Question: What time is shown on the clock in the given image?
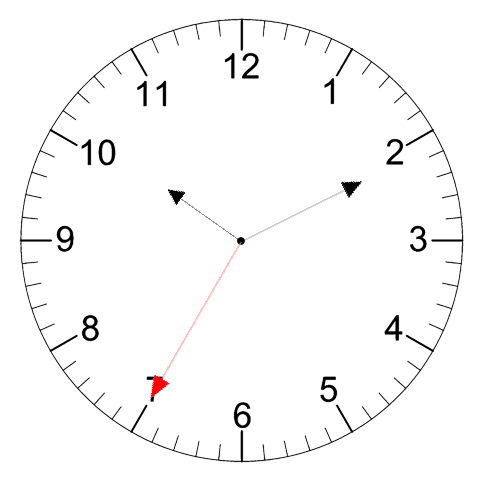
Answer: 10:10:35